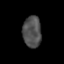
Tissue: prostate
Cell type: Epithelial cells
Senescence score: 0.2643
Nuclear area (px): 562
Mean DAPI intensity: 80.03